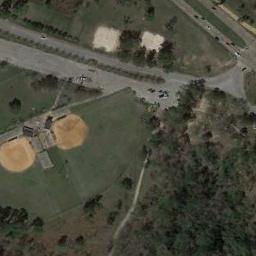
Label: baseball_diamond